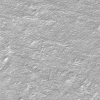
Atmospheric dust classification: not_dusty